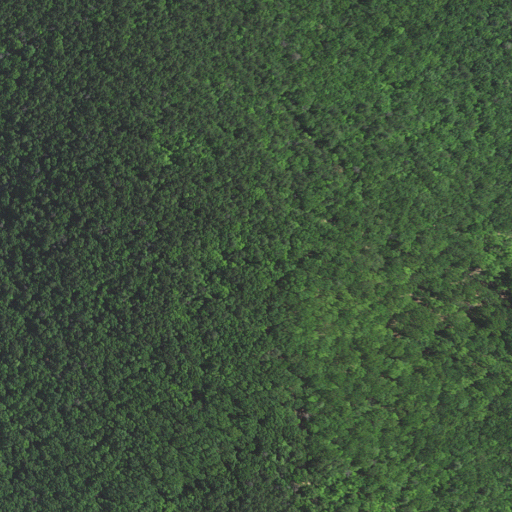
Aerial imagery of mountain in North Carolina named Lens Knob containing deciduous forest, evergreen forest, and mixed forest